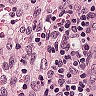
Metastatic tissue present: no